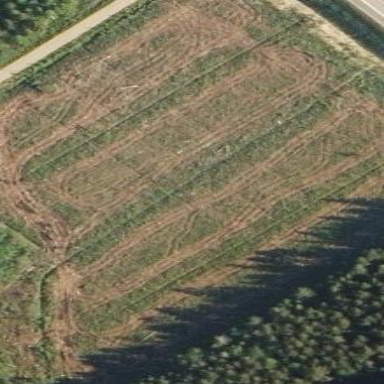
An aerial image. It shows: Clearcut area created by human activity.